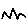
Label: zigzag